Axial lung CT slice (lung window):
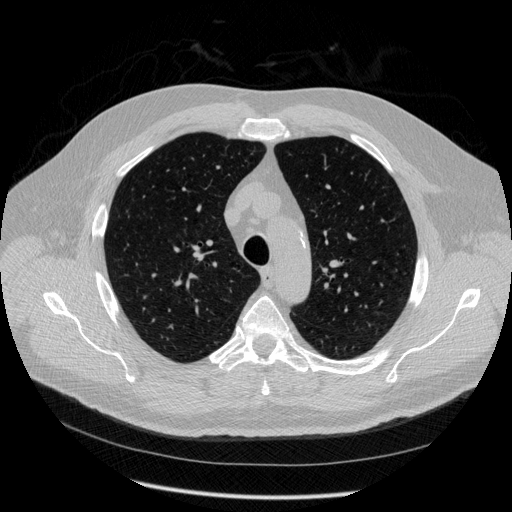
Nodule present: no